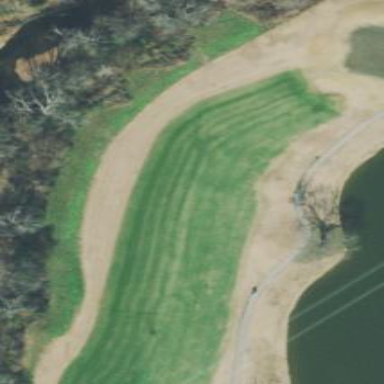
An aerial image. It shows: Golf fairway surrounded by grass.